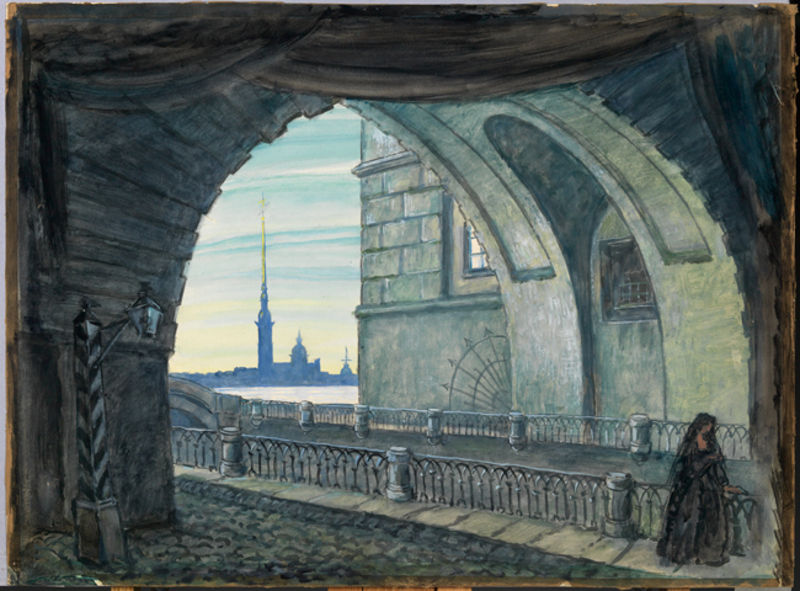
Titel: The Queen of Spades, The Queen of Spades
Künstler: Mstislav Dobuzhinskii (Doboujinsky)
Standort: Amherst (Massachusetts, USA)
Institution: Mead Art Museum, Amherst College
Schlagwörter: himmel, arch, architecture, blue, church, lamp, red, window, black, dark, gray, grey, lady, painting, wall, woman, print, brown, frau, sky, stone, building, landscape, horizontal, street, tower, river, drawing, castle, color, bridge, town, drapery, city, haus, laterne, arc, cathedral, watercolor, watercolour, fluss, wasser, religion, geländer, stadt, tor, spire, mittelalter, meer, turm, zeichnung, lampe, underground, traurig, kirche, kathedrale, canal, brücke, rundbogen, sonnenaufgang, gewand, nun, paving, cell, tunnel, lamp post, pire, lightpost, cobble, cloaked, übergang, kontraste, kloster, sonte